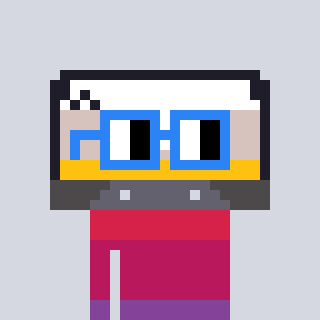
a pixel art character with square blue glasses, a cassette tape-shaped head and a bege-colored body on a cool background